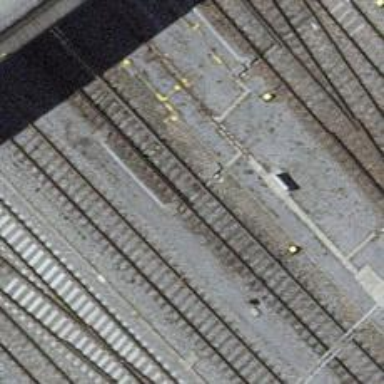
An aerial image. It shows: Railway switch.